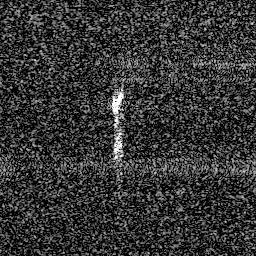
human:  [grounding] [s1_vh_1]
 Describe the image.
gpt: In the satellite image, there is  <ref>1 medium ship </ref> <box>[[42, 33, 49, 46, 0]]</box> located at center.